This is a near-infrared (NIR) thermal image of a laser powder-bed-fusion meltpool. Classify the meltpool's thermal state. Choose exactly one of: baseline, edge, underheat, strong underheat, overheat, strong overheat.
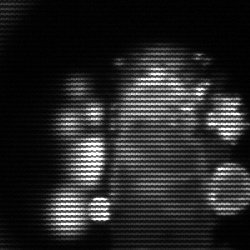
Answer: strong underheat